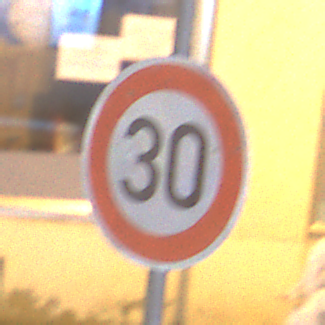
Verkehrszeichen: Geschwindigkeit30
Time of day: Night
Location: Outdoor (Urban)
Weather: Overcast
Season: Winter
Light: Artificial